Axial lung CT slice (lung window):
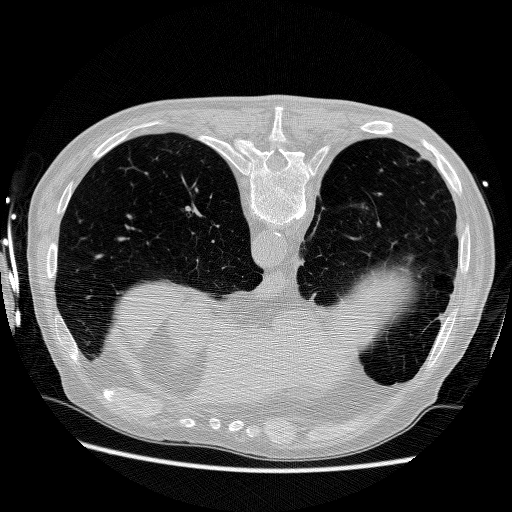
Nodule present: no